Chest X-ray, AP view. Patient: 46 years old, sex F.
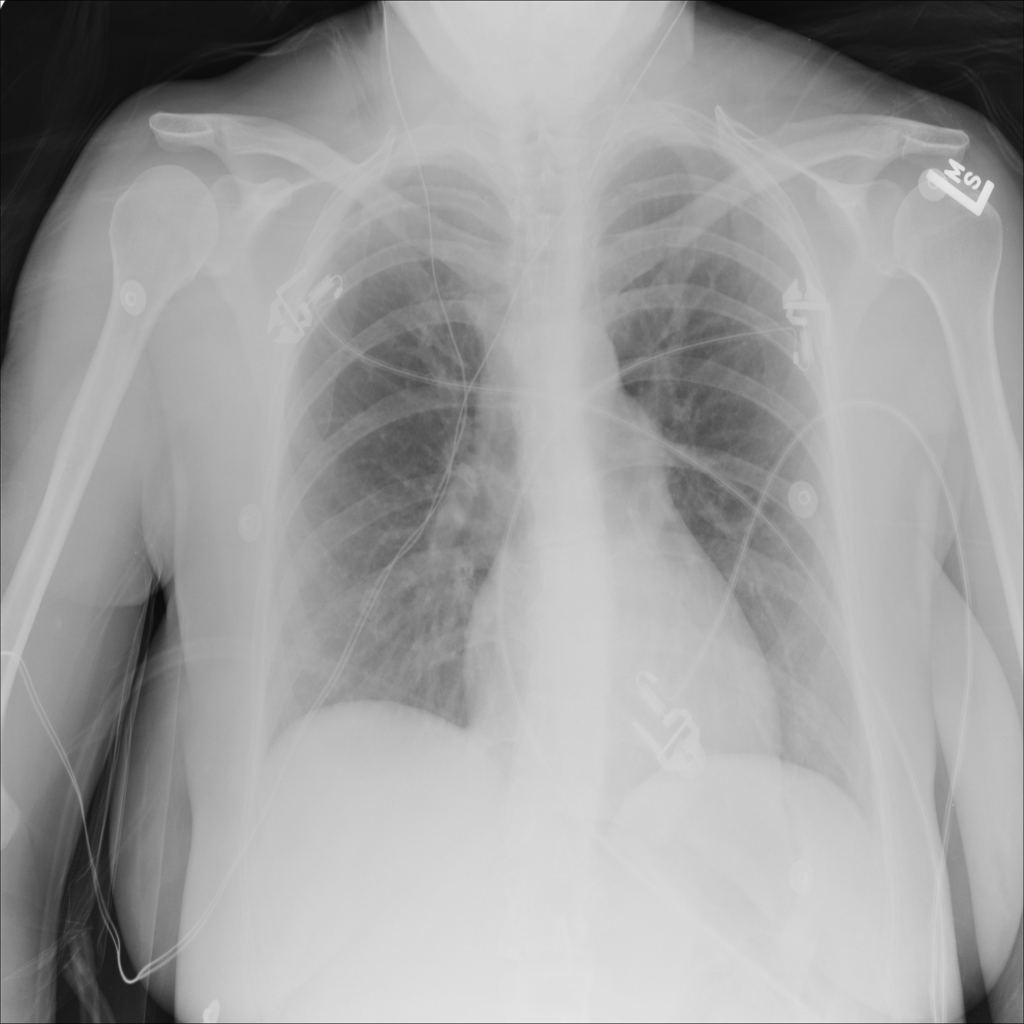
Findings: No Finding